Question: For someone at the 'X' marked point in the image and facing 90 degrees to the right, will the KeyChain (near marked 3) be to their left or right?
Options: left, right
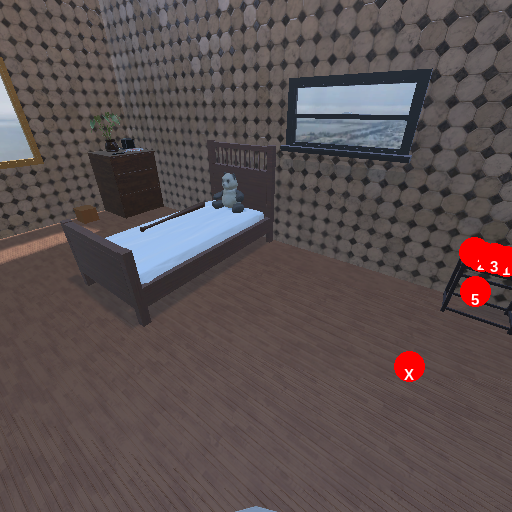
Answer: left